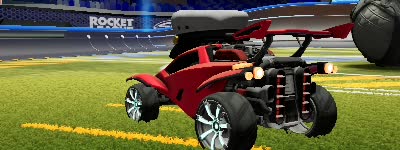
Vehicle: octane